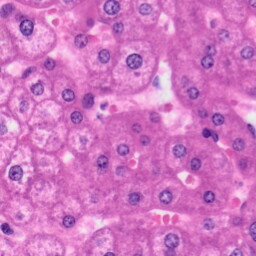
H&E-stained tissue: Liver